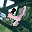
Label: 4